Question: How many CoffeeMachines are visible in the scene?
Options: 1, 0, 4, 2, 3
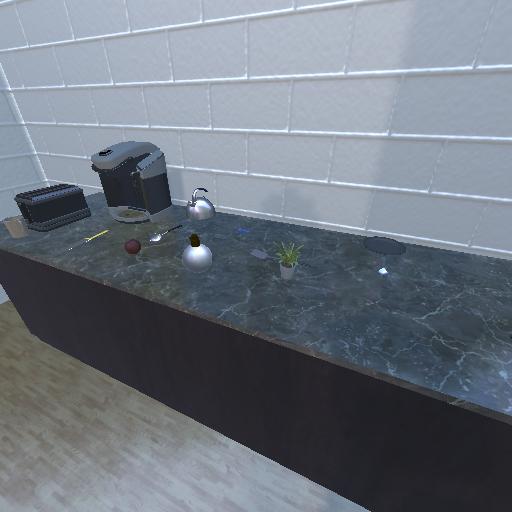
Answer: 1